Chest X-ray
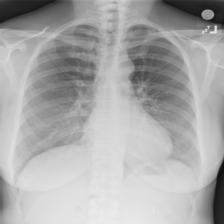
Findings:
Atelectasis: negative
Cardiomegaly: negative
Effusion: negative
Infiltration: negative
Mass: negative
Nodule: negative
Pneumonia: negative
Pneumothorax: negative
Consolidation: negative
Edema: negative
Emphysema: negative
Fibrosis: negative
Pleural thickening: negative
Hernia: negative